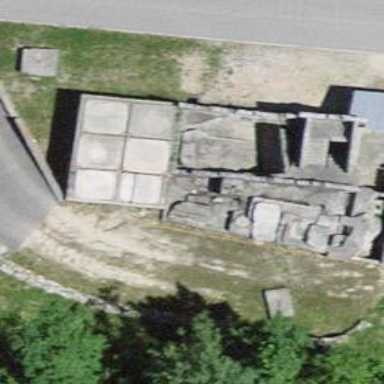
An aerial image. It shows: Ruins of building.